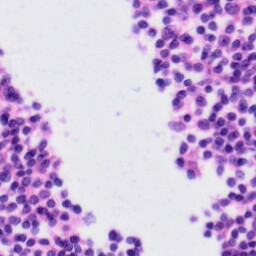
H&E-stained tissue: Tonsil